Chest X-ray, AP view. Patient: 69 years old, sex M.
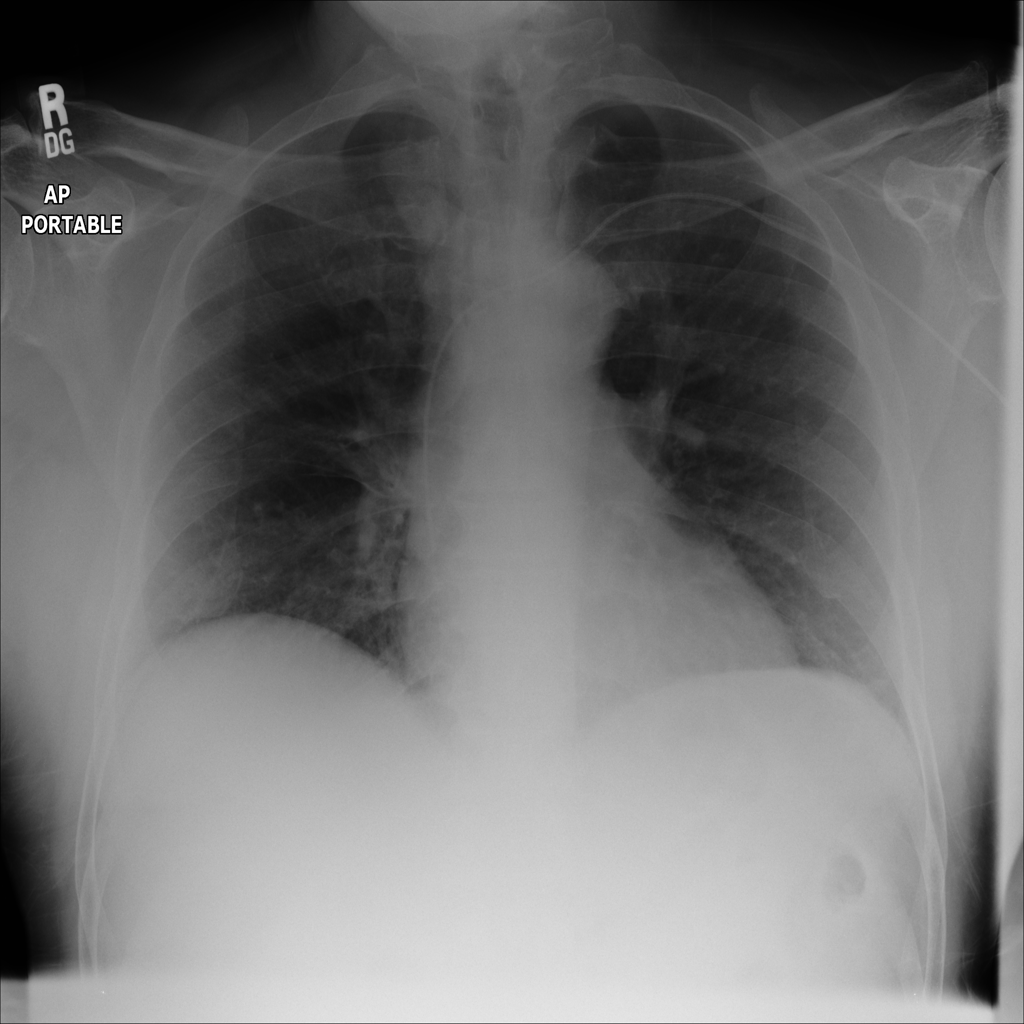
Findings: Mass, Pneumothorax